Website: apple
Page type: customer-info-address
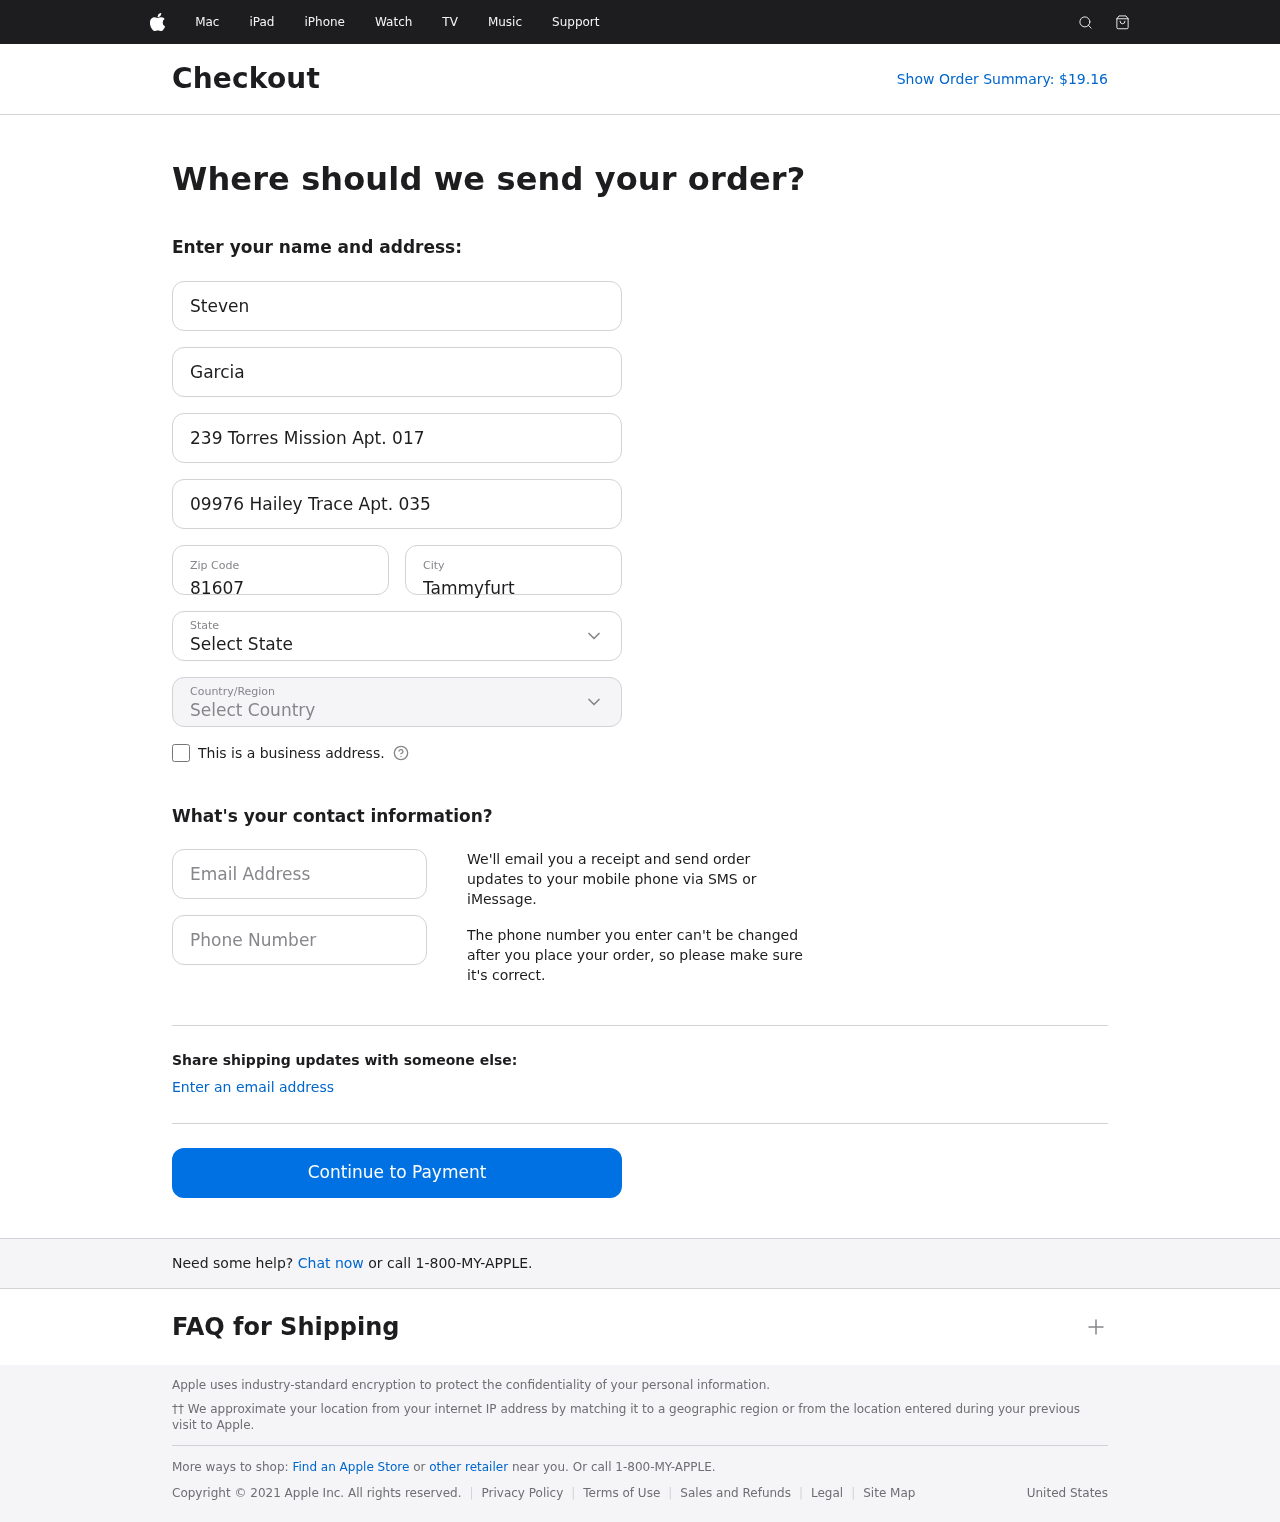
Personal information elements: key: PII_CITY
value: Tammyfurt
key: PII_COUNTRY
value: United States
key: PII_EMAIL
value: steven.garcia@yahoo.com
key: PII_FIRSTNAME
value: Steven
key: PII_LASTNAME
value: Garcia
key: PII_PHONE
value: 3385073387
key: PII_POSTCODE
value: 81607
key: PII_STATE
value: South Carolina
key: PII_STREET
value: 239 Torres Mission Apt. 017
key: PII_STREET2
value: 09976 Hailey Trace Apt. 035
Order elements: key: ORDER_TOTAL
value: Show Order Summary: $19.16